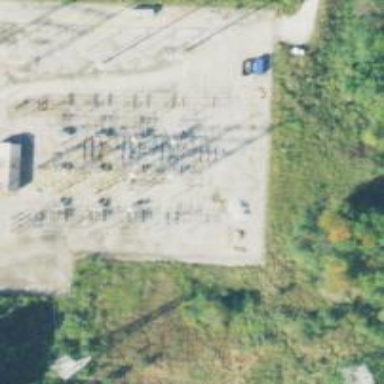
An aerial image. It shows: Switch for power supply.